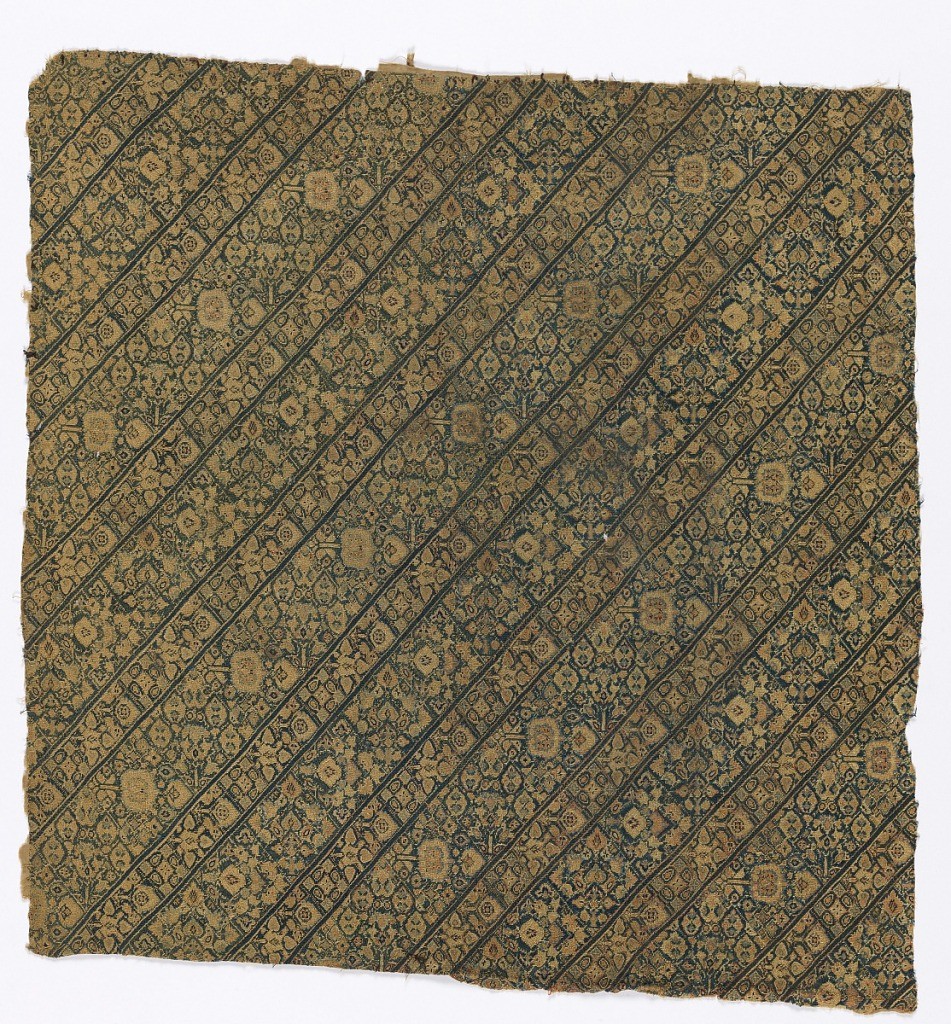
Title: Textile
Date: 18th century
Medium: silk on cotton Technique: tent stitch embroidery
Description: Blue-green embroidery on an ivory ground showing diagonal floral bands. Type of material used for women's pants.